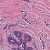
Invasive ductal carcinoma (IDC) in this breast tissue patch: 1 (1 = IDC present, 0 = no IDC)